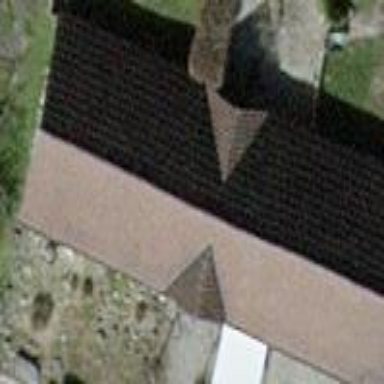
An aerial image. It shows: Group of garages.